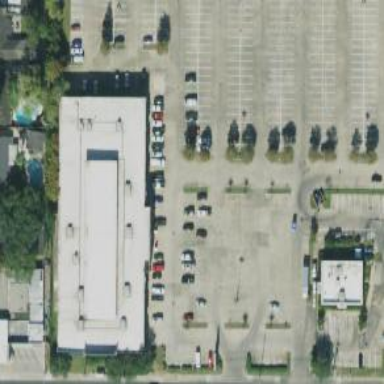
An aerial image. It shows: Parking space is available.